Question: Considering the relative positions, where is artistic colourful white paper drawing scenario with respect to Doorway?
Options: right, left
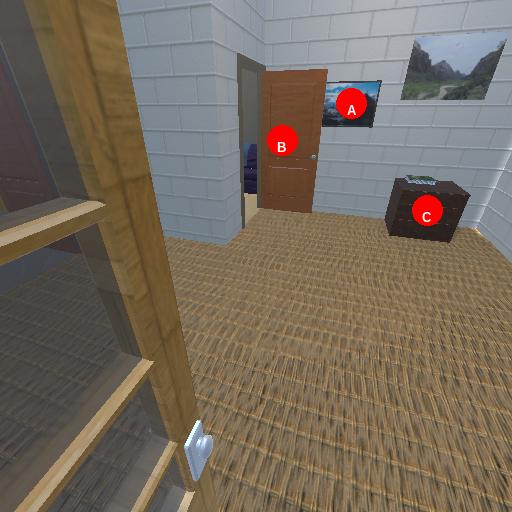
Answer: right